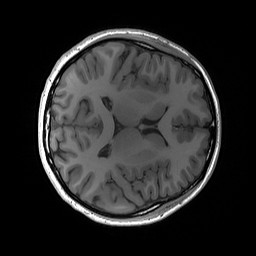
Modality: T1w
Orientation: axial